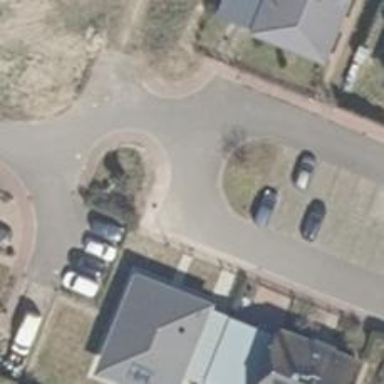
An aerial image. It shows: Smooth asphalt road in residential area.